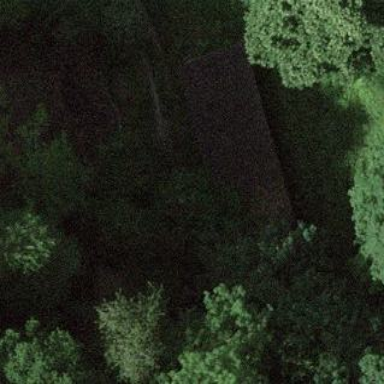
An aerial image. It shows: Shed.